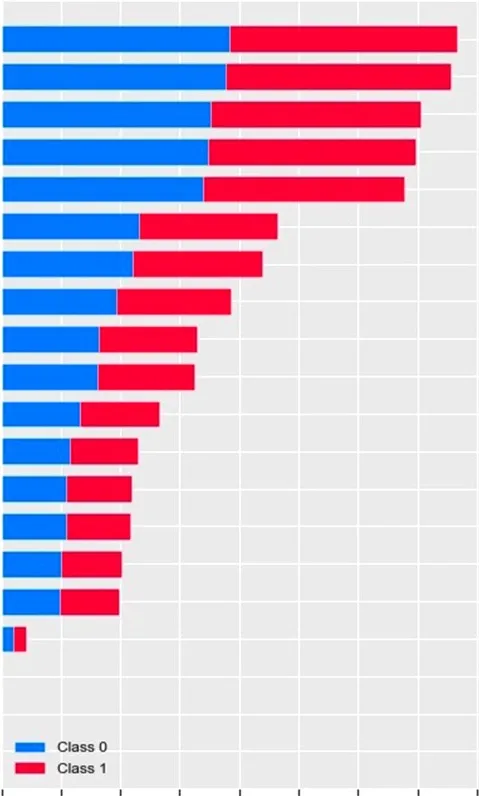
RSV model A (with laboratory testing).
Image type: pathology (immunostaining)